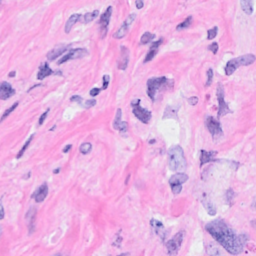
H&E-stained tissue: Breast